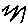
Label: zigzag